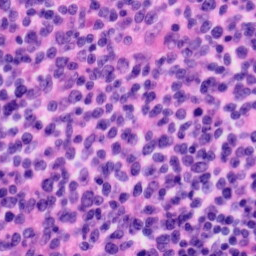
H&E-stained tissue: Tonsil